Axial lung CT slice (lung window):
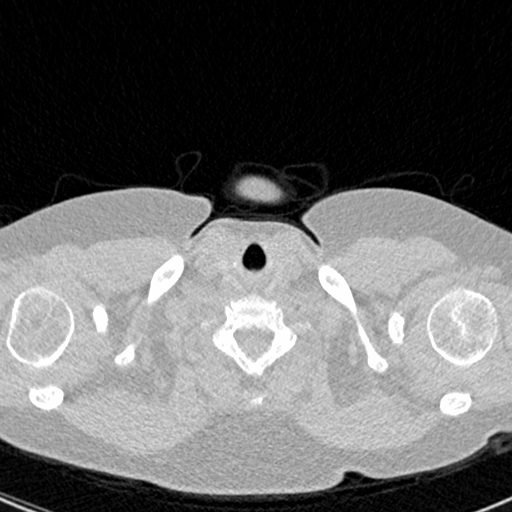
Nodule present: no